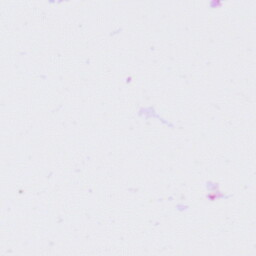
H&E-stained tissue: Tonsil